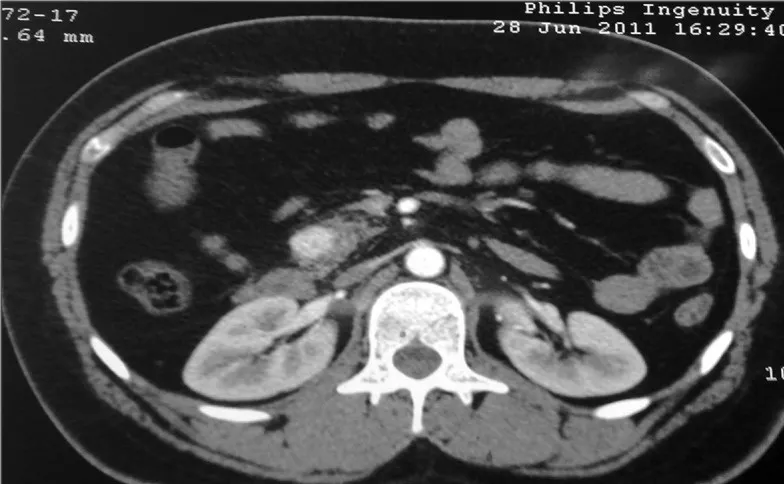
Contrast enhanced CT (transverse section) revealed a solitary insulinoma in the head of pancreas.
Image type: radiology (ct)